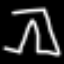
Label: pants